Question: What I'm trying to achieve is a set of elements (boxes) with a link inside. This link should be on the bottom right, but the vertical-align property is not working

jsFiddle: <URL>
'''
<ul>
<li><a href="#">TEST 1</a></li>
<li><a href="#">TEST 2</a></li>
<li><a href="#">TEST 3</a></li>
<li><a href="#">TEST 4</a></li>
<li><a href="#">TEST 5</a></li>
<li><a href="#">TEST 6</a></li>
<li><a href="#">TEST 7</a></li>
</ul>
'''
'''
ul li
{
display: inline-table;
width: 100px;
height: 100px;
margin: 5px;
border: 1px solid black;
}
ul li a
{
text-align: right;
vertical-align: bottom;
display: block;
height: 100%;
padding: 10px;
}
'''
I also tried several combinations of vertical-align and absolute positioning, also using wrappers around the 'a'-element, with no effort yet.
How can I position the link on the bottom right, while still expanding the 'a'-element over the entire square?
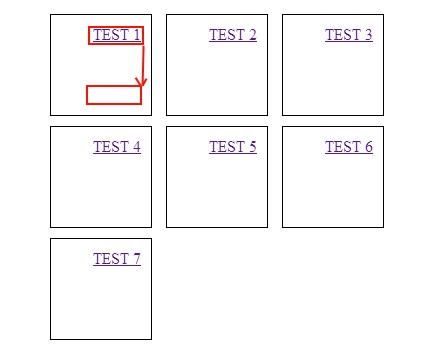
Answer: Vertical-align works only with table-cell:
'''
ul li a {
text-align: right;
vertical-align: bottom;
display: table-cell;
height: 100%;
padding: 10px;
}
'''
JSFiddle: <URL>